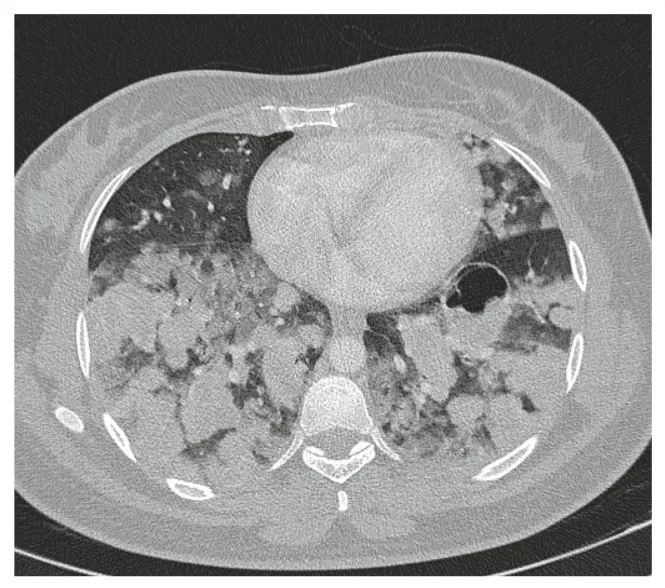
Computer tomographic scan of the lung demonstrating bilateral diffuse soft-tissue nodules in keeping with metastatic disease. Note the large cavitating lesion in the left lower lobe, found in metastases from choriocarcinoma and resulting from tumour haemorrhage.
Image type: radiology (ct)